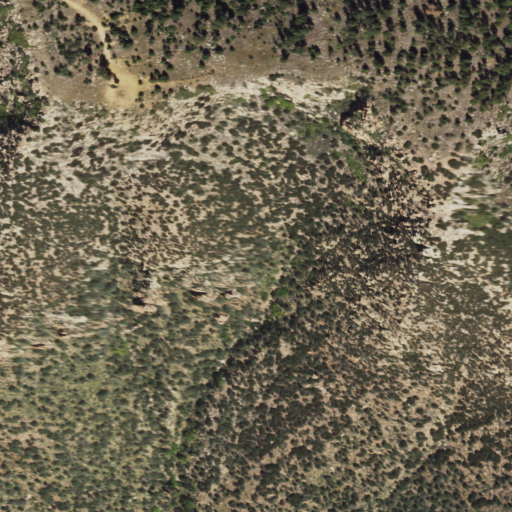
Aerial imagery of cliff(s) in Arizona named Myrtle Point containing shrub and evergreen forest